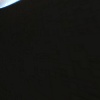
Label: space